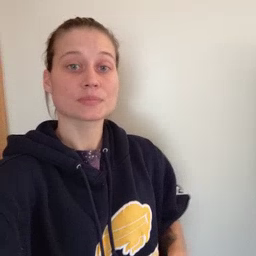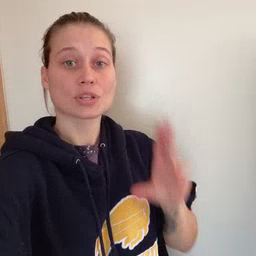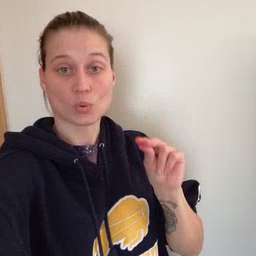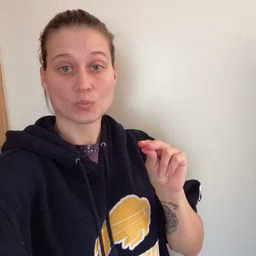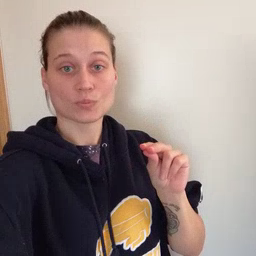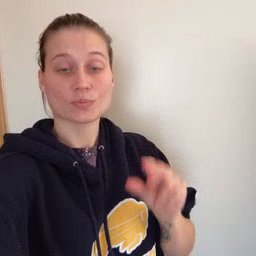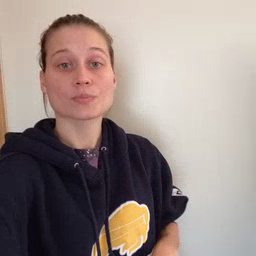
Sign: no